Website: apple
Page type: customer-info-address
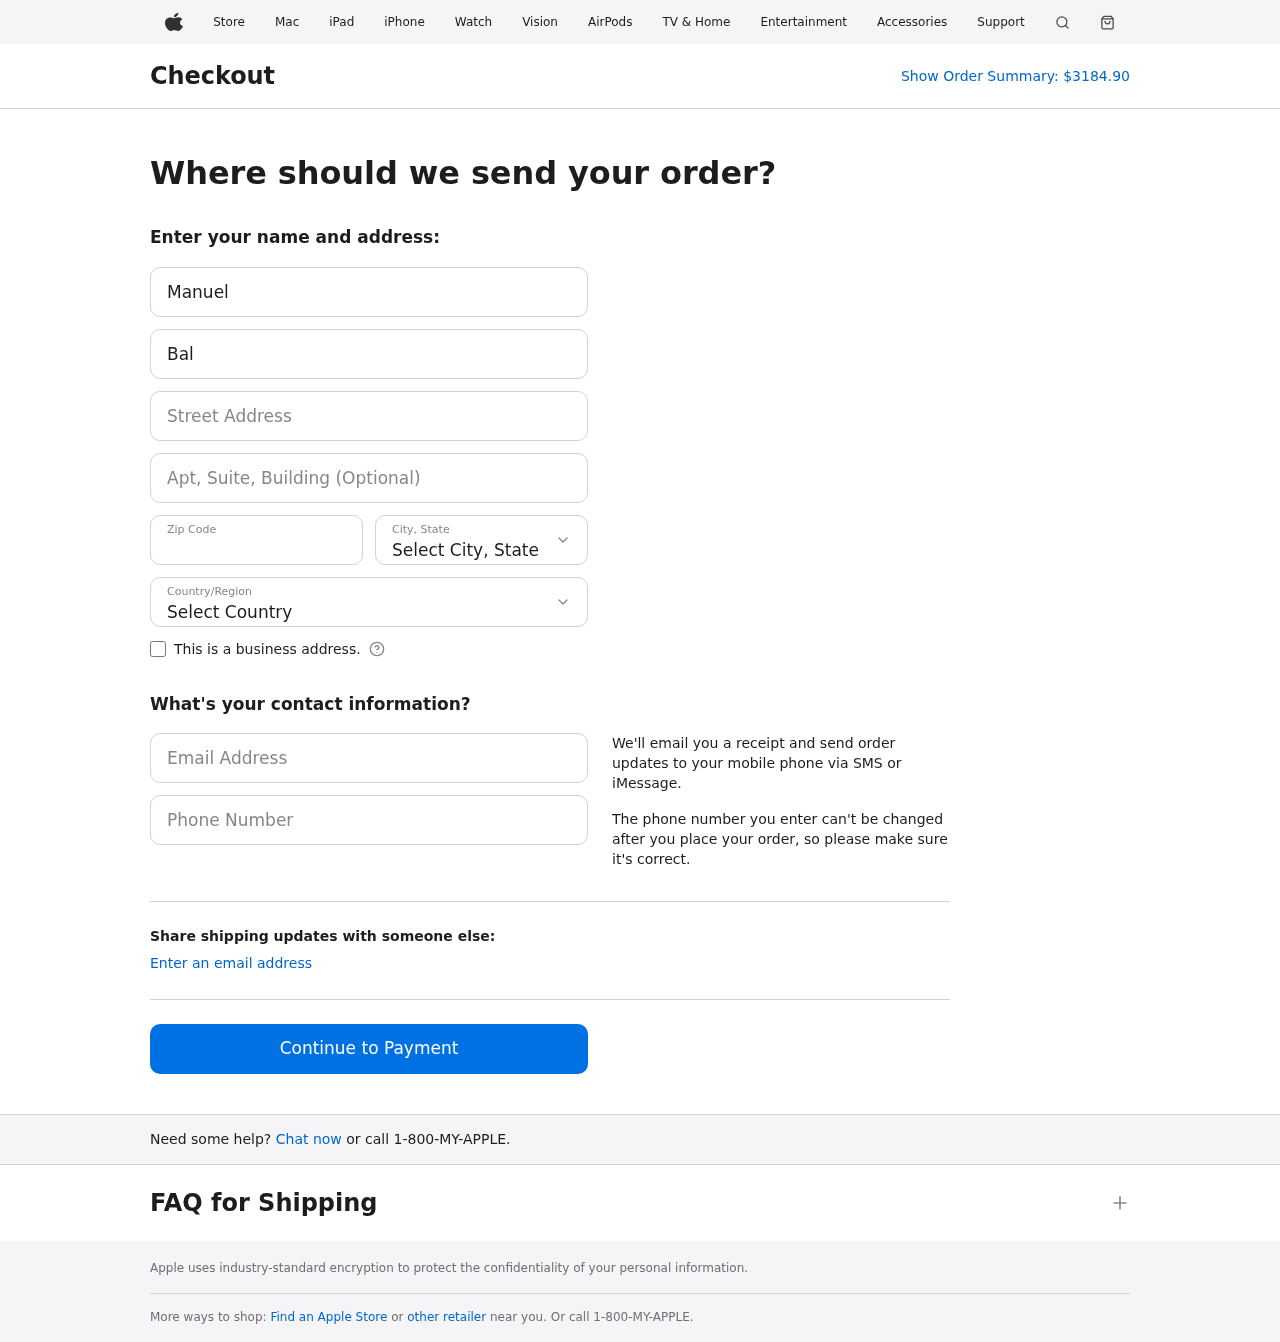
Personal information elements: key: PII_CITY_STATE
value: New Stephen, WY
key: PII_COUNTRY
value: United States
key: PII_EMAIL
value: manuelballard@gmail.com
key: PII_FIRSTNAME
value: Manuel
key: PII_LASTNAME
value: Ballard
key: PII_PHONE
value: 8504642064
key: PII_POSTCODE
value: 00629
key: PII_STREET
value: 6255 Brown Circles Suite 962
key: PII_STREET2
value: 392 Meghan Stream
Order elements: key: ORDER_TOTAL
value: $3184.90